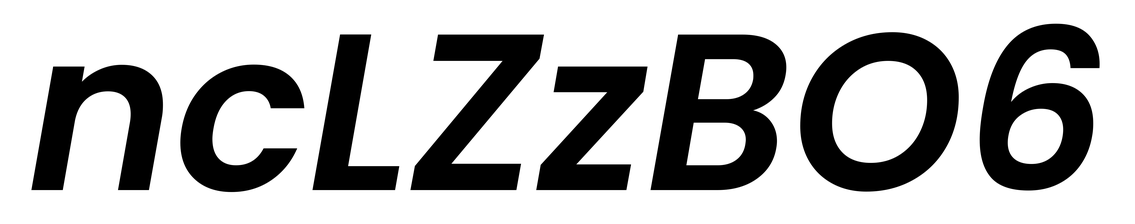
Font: Poppins-SemiBoldItalic